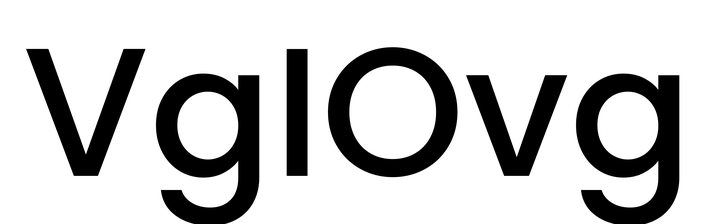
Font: Poppins-Medium